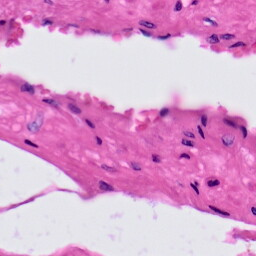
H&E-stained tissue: Prostate